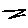
Label: zigzag